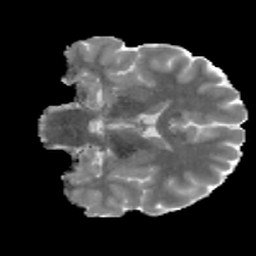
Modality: MD
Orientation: coronal
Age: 28
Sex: male
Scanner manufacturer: siemens
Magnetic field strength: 3 T
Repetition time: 3.5 s
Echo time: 0.086 s